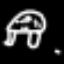
Label: frog